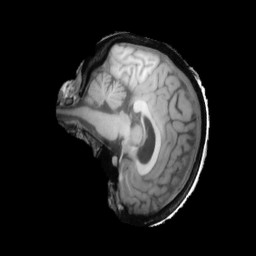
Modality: T1w
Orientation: sagittal
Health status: ill
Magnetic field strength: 3 T